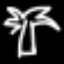
Label: palm tree